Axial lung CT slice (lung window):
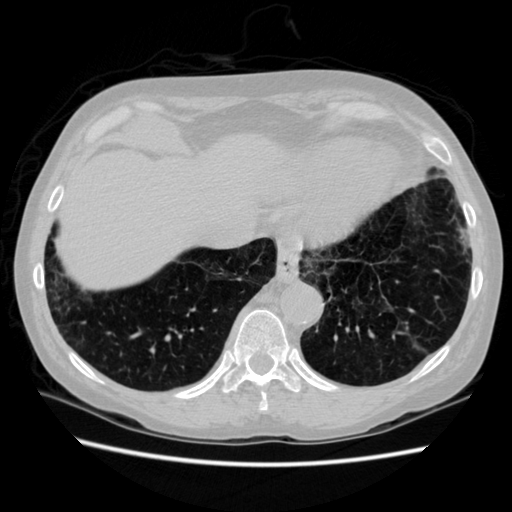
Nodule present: no